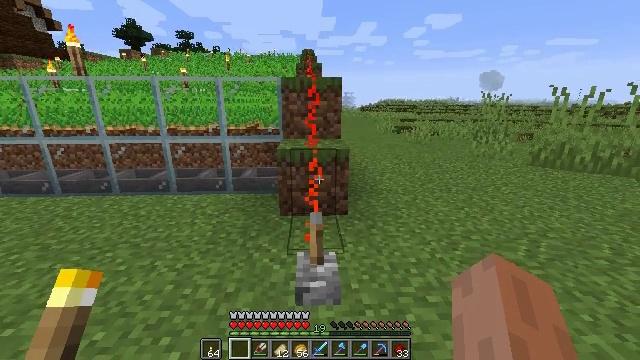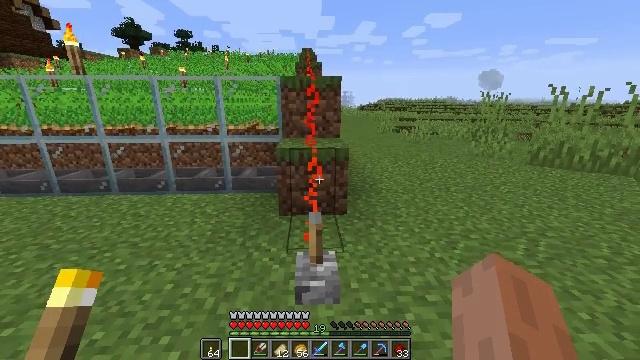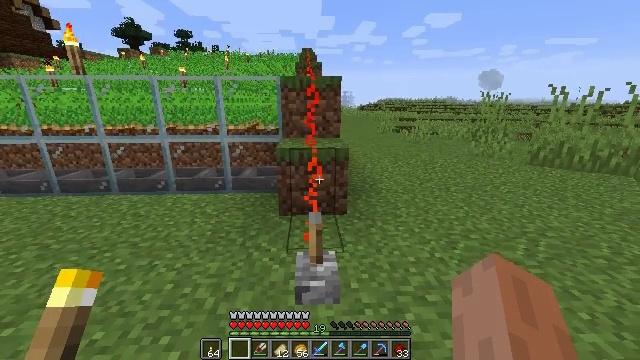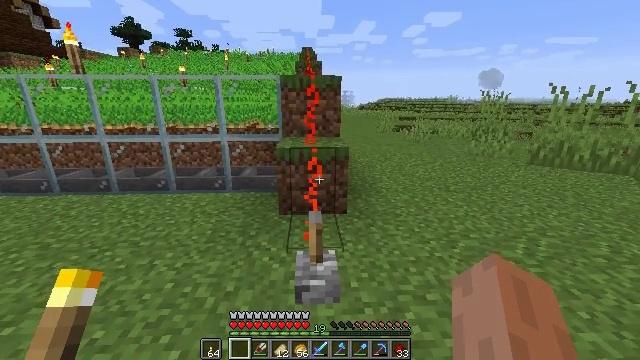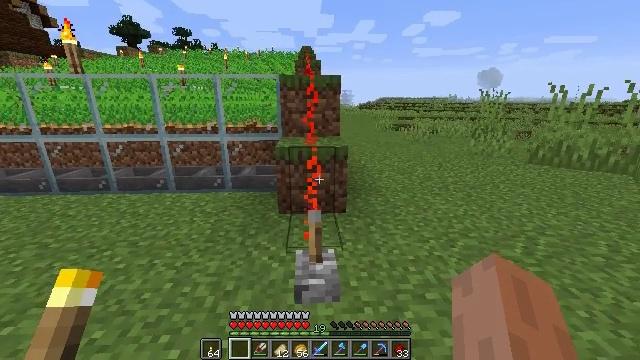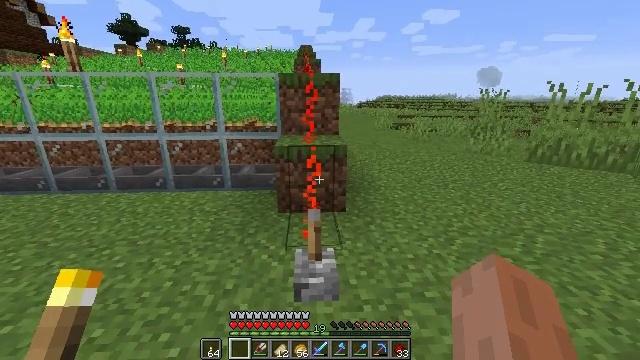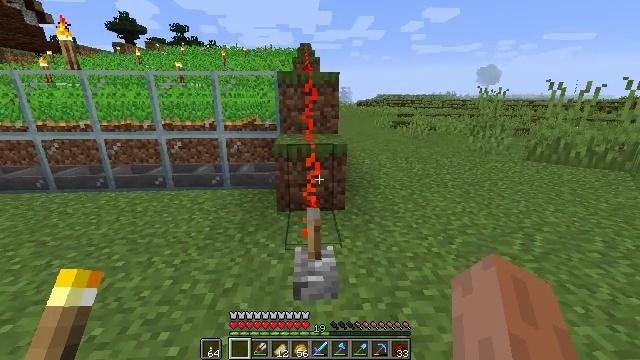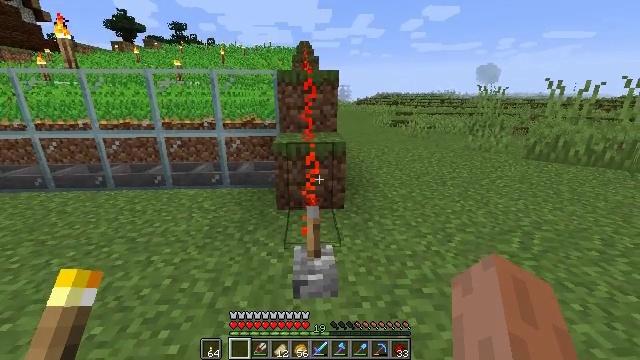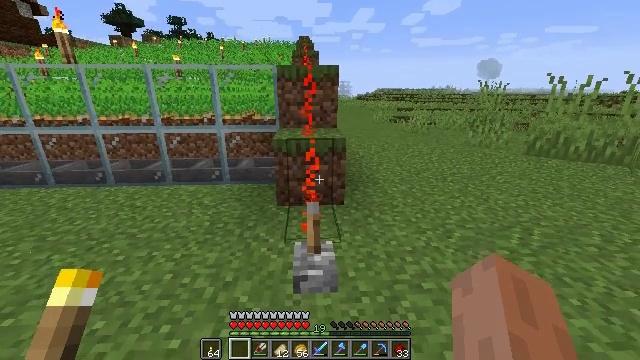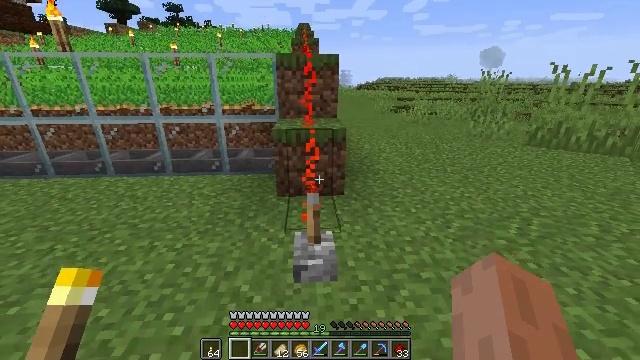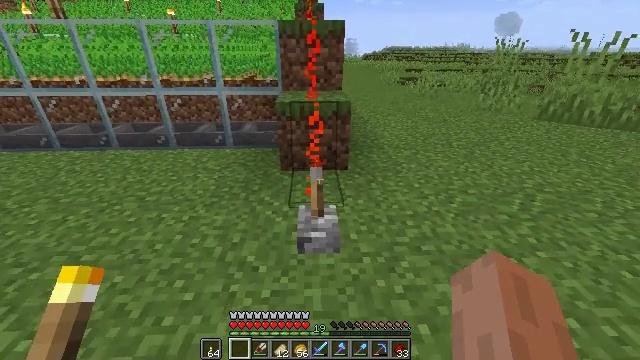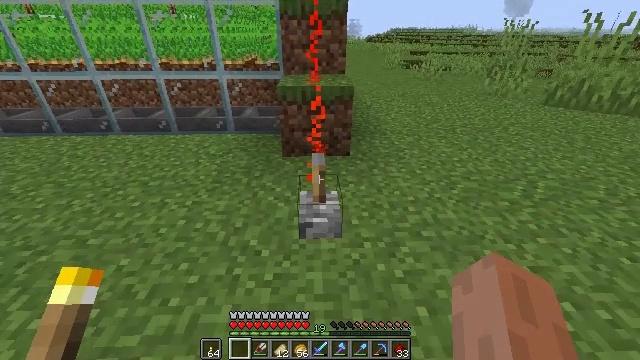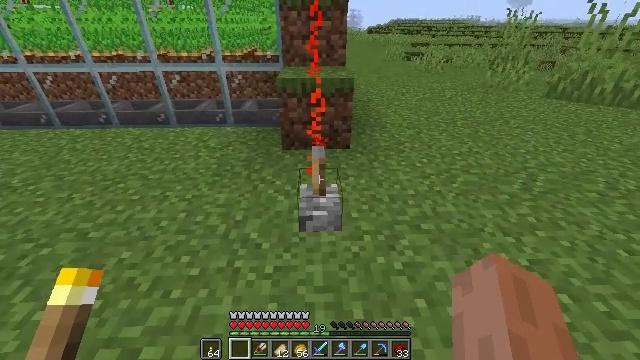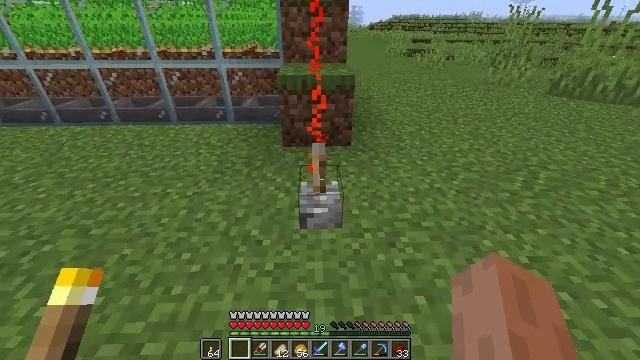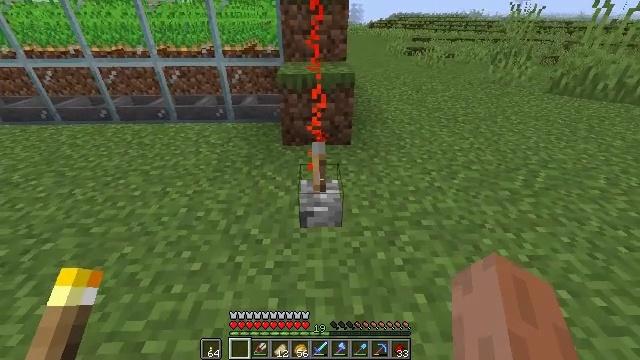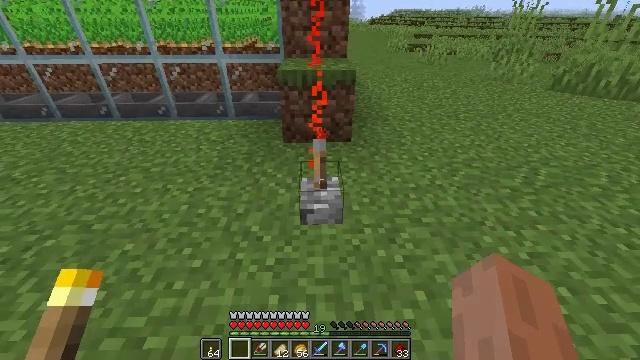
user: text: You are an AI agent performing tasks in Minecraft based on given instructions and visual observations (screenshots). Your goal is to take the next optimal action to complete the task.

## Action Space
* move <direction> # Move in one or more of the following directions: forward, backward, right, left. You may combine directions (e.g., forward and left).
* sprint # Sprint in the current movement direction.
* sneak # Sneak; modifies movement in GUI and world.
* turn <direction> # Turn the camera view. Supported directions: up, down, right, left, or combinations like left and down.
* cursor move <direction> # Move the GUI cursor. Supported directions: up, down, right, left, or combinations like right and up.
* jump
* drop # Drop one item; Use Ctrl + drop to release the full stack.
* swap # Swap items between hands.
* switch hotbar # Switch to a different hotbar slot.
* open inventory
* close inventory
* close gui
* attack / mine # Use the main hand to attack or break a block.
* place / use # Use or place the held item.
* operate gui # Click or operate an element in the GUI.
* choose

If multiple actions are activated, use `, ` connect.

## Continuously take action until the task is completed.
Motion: motion action
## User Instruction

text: Mine the repeater.
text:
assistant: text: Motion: no_op
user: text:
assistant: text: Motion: no_op
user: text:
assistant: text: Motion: no_op
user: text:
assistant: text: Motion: no_op
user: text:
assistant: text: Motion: no_op
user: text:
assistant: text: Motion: no_op
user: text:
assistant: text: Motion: no_op
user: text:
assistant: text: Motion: no_op
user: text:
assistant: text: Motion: turn down
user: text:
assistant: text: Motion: turn down
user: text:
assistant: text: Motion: turn down
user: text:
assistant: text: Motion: turn down
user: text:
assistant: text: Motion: no_op
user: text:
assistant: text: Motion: no_op
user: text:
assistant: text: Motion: no_op
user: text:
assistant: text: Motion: turn down
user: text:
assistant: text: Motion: no_op
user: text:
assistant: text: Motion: no_op
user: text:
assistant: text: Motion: no_op
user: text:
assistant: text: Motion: use / place
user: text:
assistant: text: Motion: use / place
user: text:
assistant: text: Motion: use / place
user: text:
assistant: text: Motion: no_op
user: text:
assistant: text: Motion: no_op
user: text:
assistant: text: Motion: turn up
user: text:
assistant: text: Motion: turn up
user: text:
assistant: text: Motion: turn right and up
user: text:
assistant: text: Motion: turn left and up
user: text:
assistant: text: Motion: no_op
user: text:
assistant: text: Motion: no_op